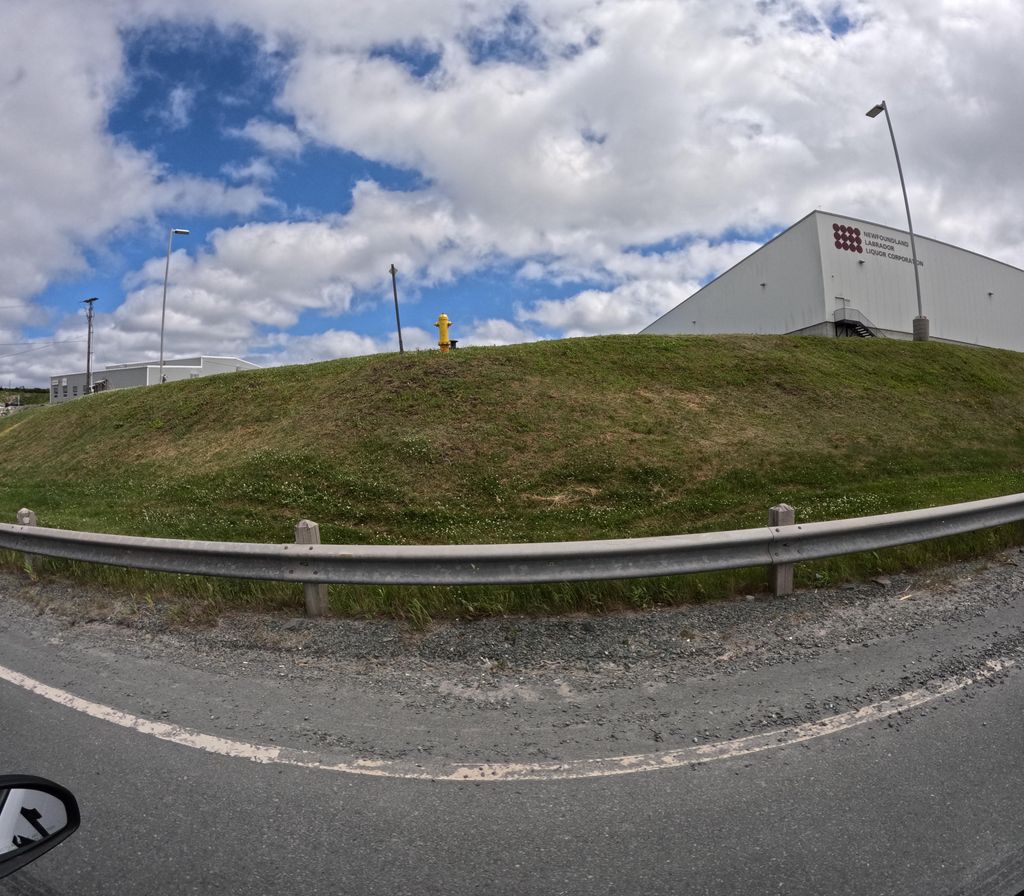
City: st_johns